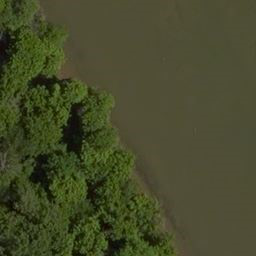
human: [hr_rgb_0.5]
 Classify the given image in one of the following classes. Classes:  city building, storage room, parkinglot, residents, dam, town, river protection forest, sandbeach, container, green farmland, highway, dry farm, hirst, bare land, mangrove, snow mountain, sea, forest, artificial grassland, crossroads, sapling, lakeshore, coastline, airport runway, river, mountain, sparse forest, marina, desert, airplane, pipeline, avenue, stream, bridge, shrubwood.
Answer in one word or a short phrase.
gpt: river protection forest